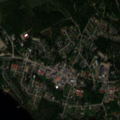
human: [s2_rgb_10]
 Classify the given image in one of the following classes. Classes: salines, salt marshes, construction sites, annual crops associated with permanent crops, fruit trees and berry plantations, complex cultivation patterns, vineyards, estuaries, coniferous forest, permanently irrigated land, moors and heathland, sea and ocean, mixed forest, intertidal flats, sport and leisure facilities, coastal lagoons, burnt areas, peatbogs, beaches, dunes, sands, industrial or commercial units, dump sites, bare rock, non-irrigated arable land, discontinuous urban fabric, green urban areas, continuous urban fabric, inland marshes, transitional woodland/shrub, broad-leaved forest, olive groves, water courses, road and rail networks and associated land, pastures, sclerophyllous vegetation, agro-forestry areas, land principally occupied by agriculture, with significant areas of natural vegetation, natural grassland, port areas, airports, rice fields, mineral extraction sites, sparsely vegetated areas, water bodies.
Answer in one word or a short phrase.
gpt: discontinuous urban fabric, land principally occupied by agriculture, with significant areas of natural vegetation, mixed forest, water bodies